Question: I'm having trouble with setting 2 div's position without one of them moving to the right/left the width of the other div. They push any elements either side over by they're own width.
What I mean by this, a visual:

How can I stop this from happening, whilst keeping both of the divs relative?
EDIT:
I realize, absolute is right for what I need as found here <URL>. However... I need them to be draggable, but if the #wrapper is set to relative, then they can't be dragged. Is there a way to make the elements so that they can be draggable with the '#wrapper' being relative?
Link to example <URL>
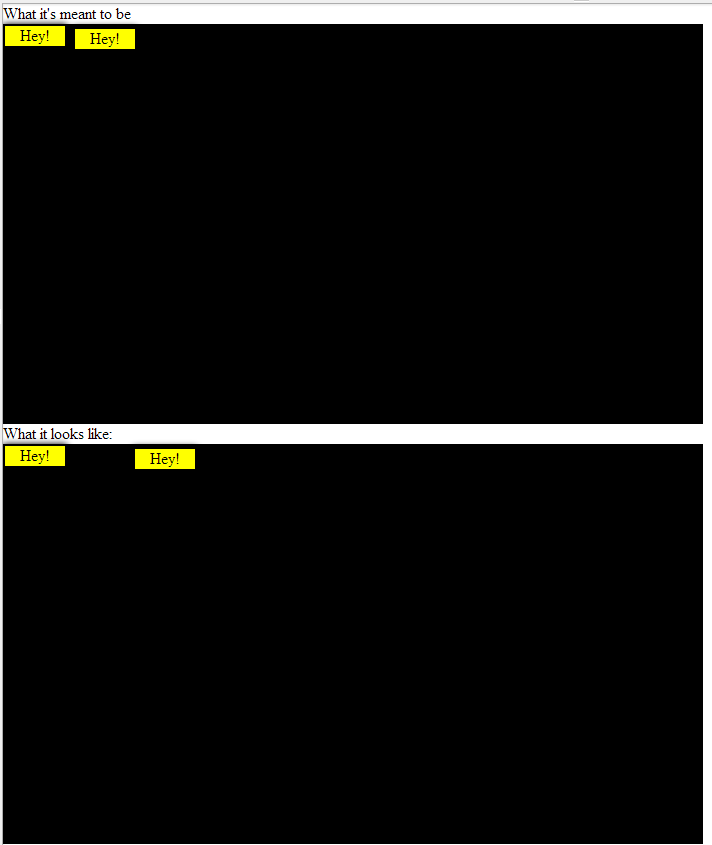
Answer: Found out the problem. My wrapper had 'z-index:-99;' in there for some reason. Removing that allowed me to drag my elements when the wrapper was static.
So the main solution: setting the position to absolute for both elements.